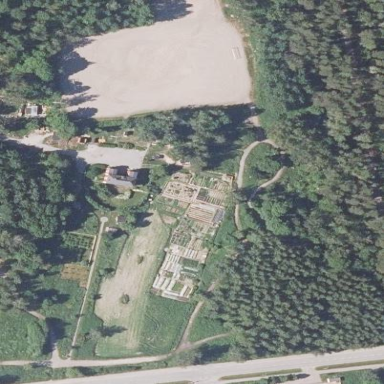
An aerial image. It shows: Allotments area.